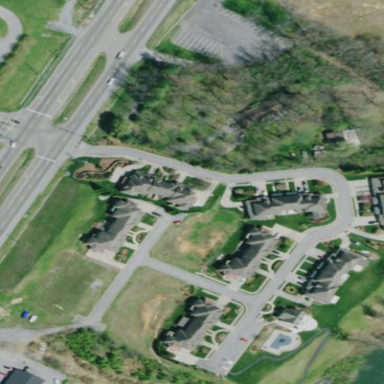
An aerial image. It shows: Condominium within residential area.